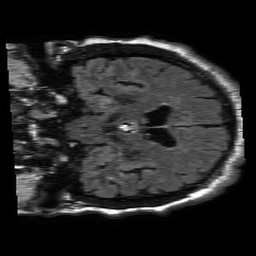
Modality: FLAIR
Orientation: coronal
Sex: male
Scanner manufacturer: philips
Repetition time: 11 s
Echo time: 0.125 s